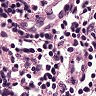
Metastatic tissue present: no